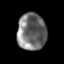
Tissue: prostate
Cell type: T cells
Senescence score: 0.331
Nuclear area (px): 1048
Mean DAPI intensity: 113.447